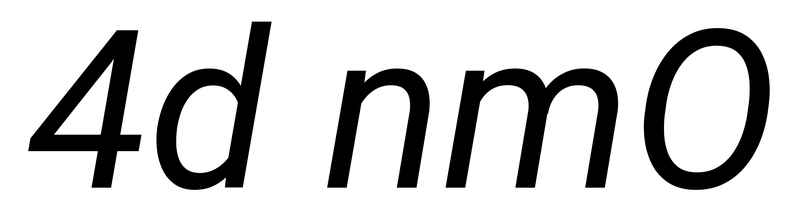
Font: Roboto-Italic_Italic